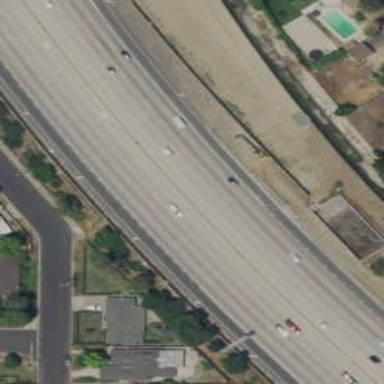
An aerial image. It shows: Motorway.